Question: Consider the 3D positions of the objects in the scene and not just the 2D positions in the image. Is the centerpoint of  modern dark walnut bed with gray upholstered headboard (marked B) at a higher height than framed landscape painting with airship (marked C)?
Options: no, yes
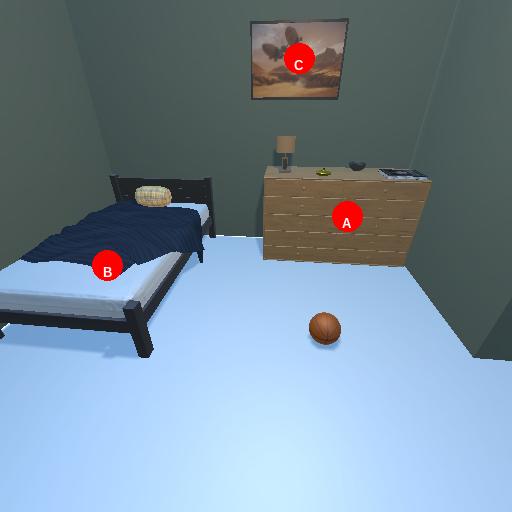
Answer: no